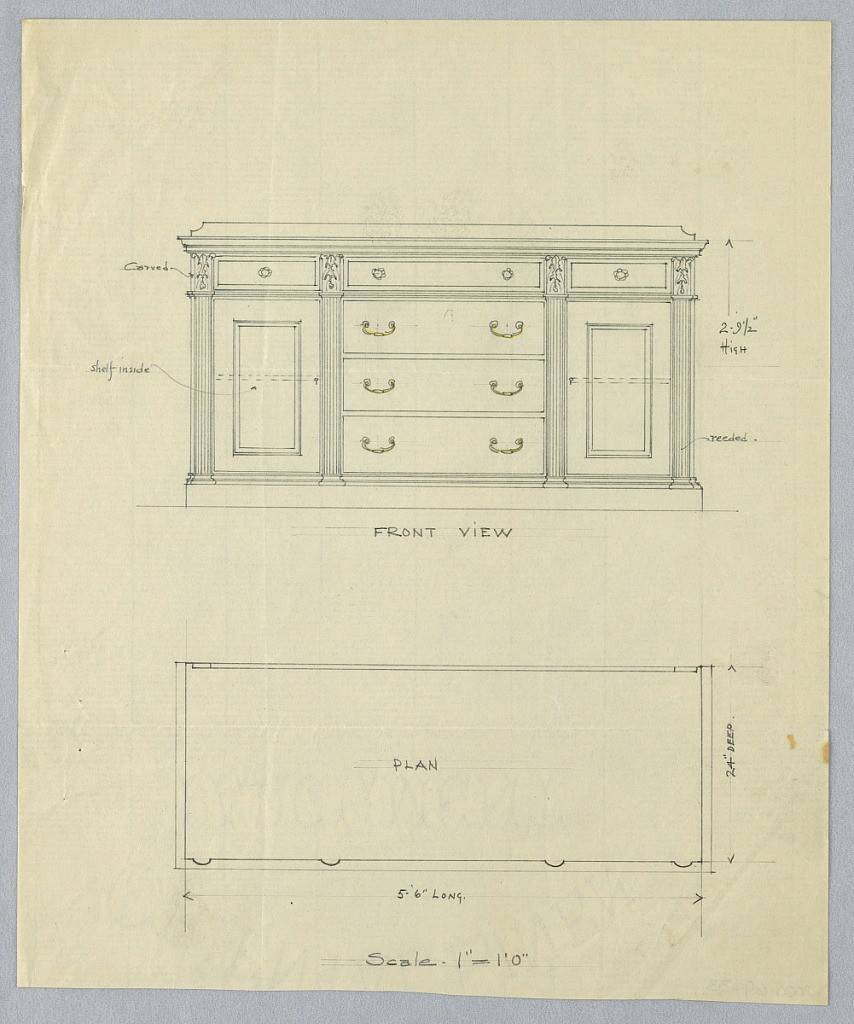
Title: Elevation and Plan for Sideboard with Reeded Pilasters
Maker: A.N. Davenport Co.
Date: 1900–05
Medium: Graphite and yellow pencil on thin cream paper
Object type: Drawing
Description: Elevation: front of sideboard with tri-partite front divided by four reeded pilasters; central front has four horizontal drawers with "C"-shaped handles indicated in yellow pencil; side sections each have a closed cupboard topped with single drawer; low backsplash.